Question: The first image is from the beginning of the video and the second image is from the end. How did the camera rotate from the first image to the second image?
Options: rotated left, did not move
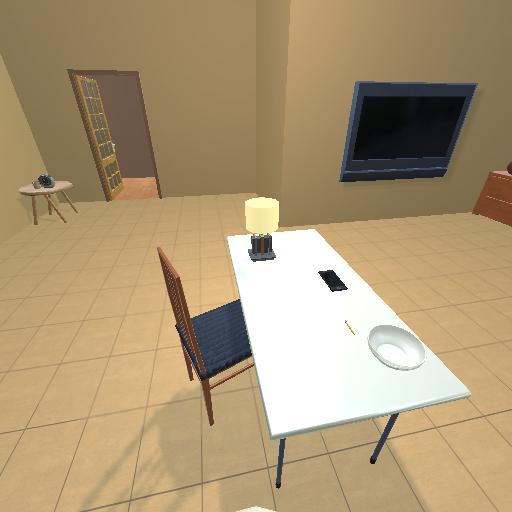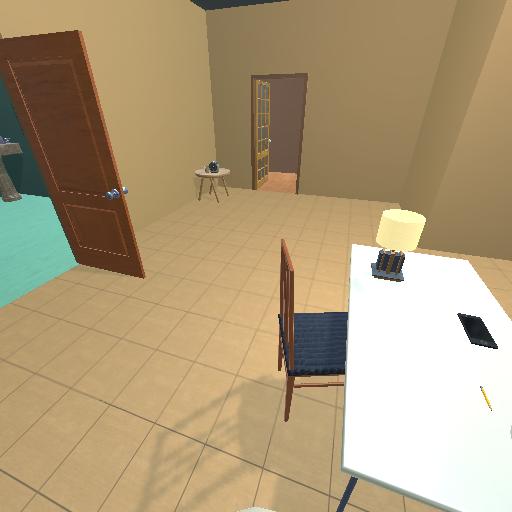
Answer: rotated left